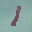
Label: 1